Field crop: tomato
Growth stage: 1
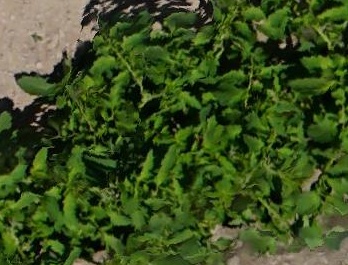
Species: tomato